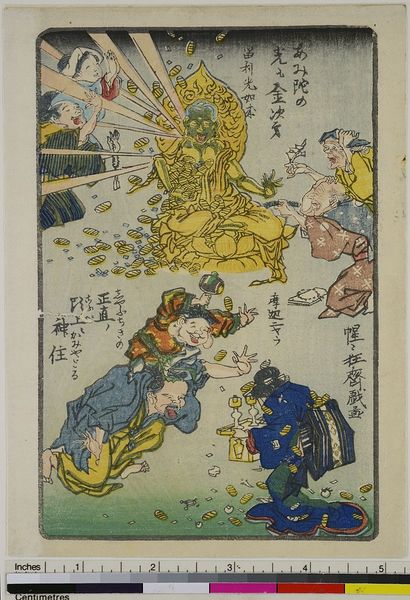
Titel: Sprichwort: Auch das Licht des Buddhas richtet sich nach dem Geld: Ruriko-Buddha und Die Götter leben im Kopf des Ehrlichen, aus der Serie: Einhundert Bilder von Kyosai
Künstler: Kawanabe Ky&#x14D;sai
Standort: Hamburg
Institution: Museum für Kunst und Gewerbe Hamburg
Schlagwörter: blau, gelb, menschen, licht, orange, gesten, gold, personen, holzschnitt, bilder, farbe, mimik, posen, strahlen, geld, druckgraphik, druckgrafik, statuen, zeit, jubel, farbholzschnitt, sprichwort, buddha, edo, reproduktionen, druckerzeugnisse, kultobjekte, dingen, sprichwörter